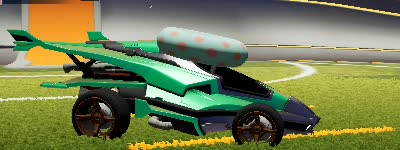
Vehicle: aftershock